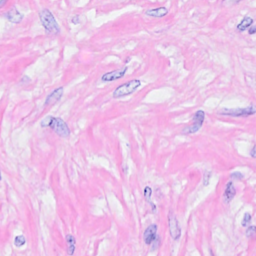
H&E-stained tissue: Breast